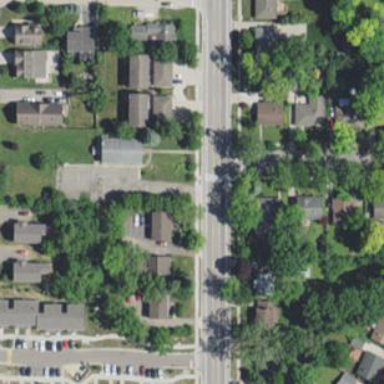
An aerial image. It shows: Secondary road with separate asphalt sidewalk.